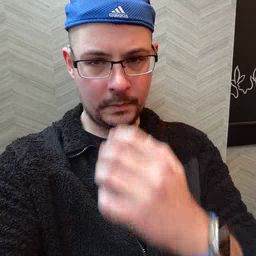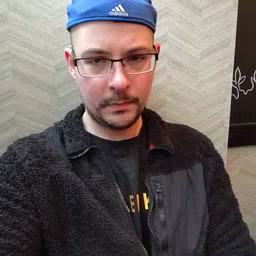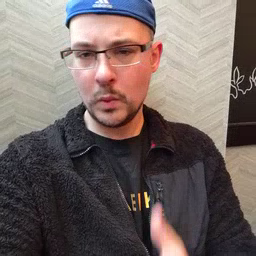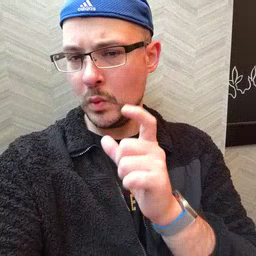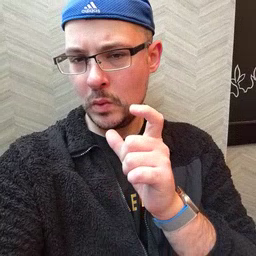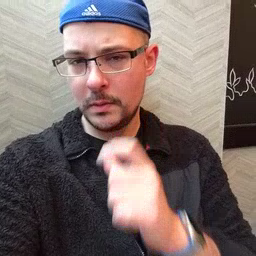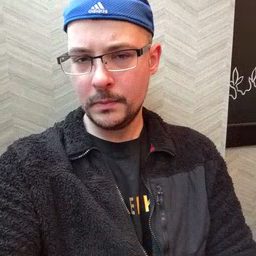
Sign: who